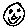
Label: smiley face